Interaction volume radius: 5 \u00c5
Interaction volume height: 20 \u00c5
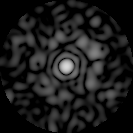
Disorder parameter: 0.809